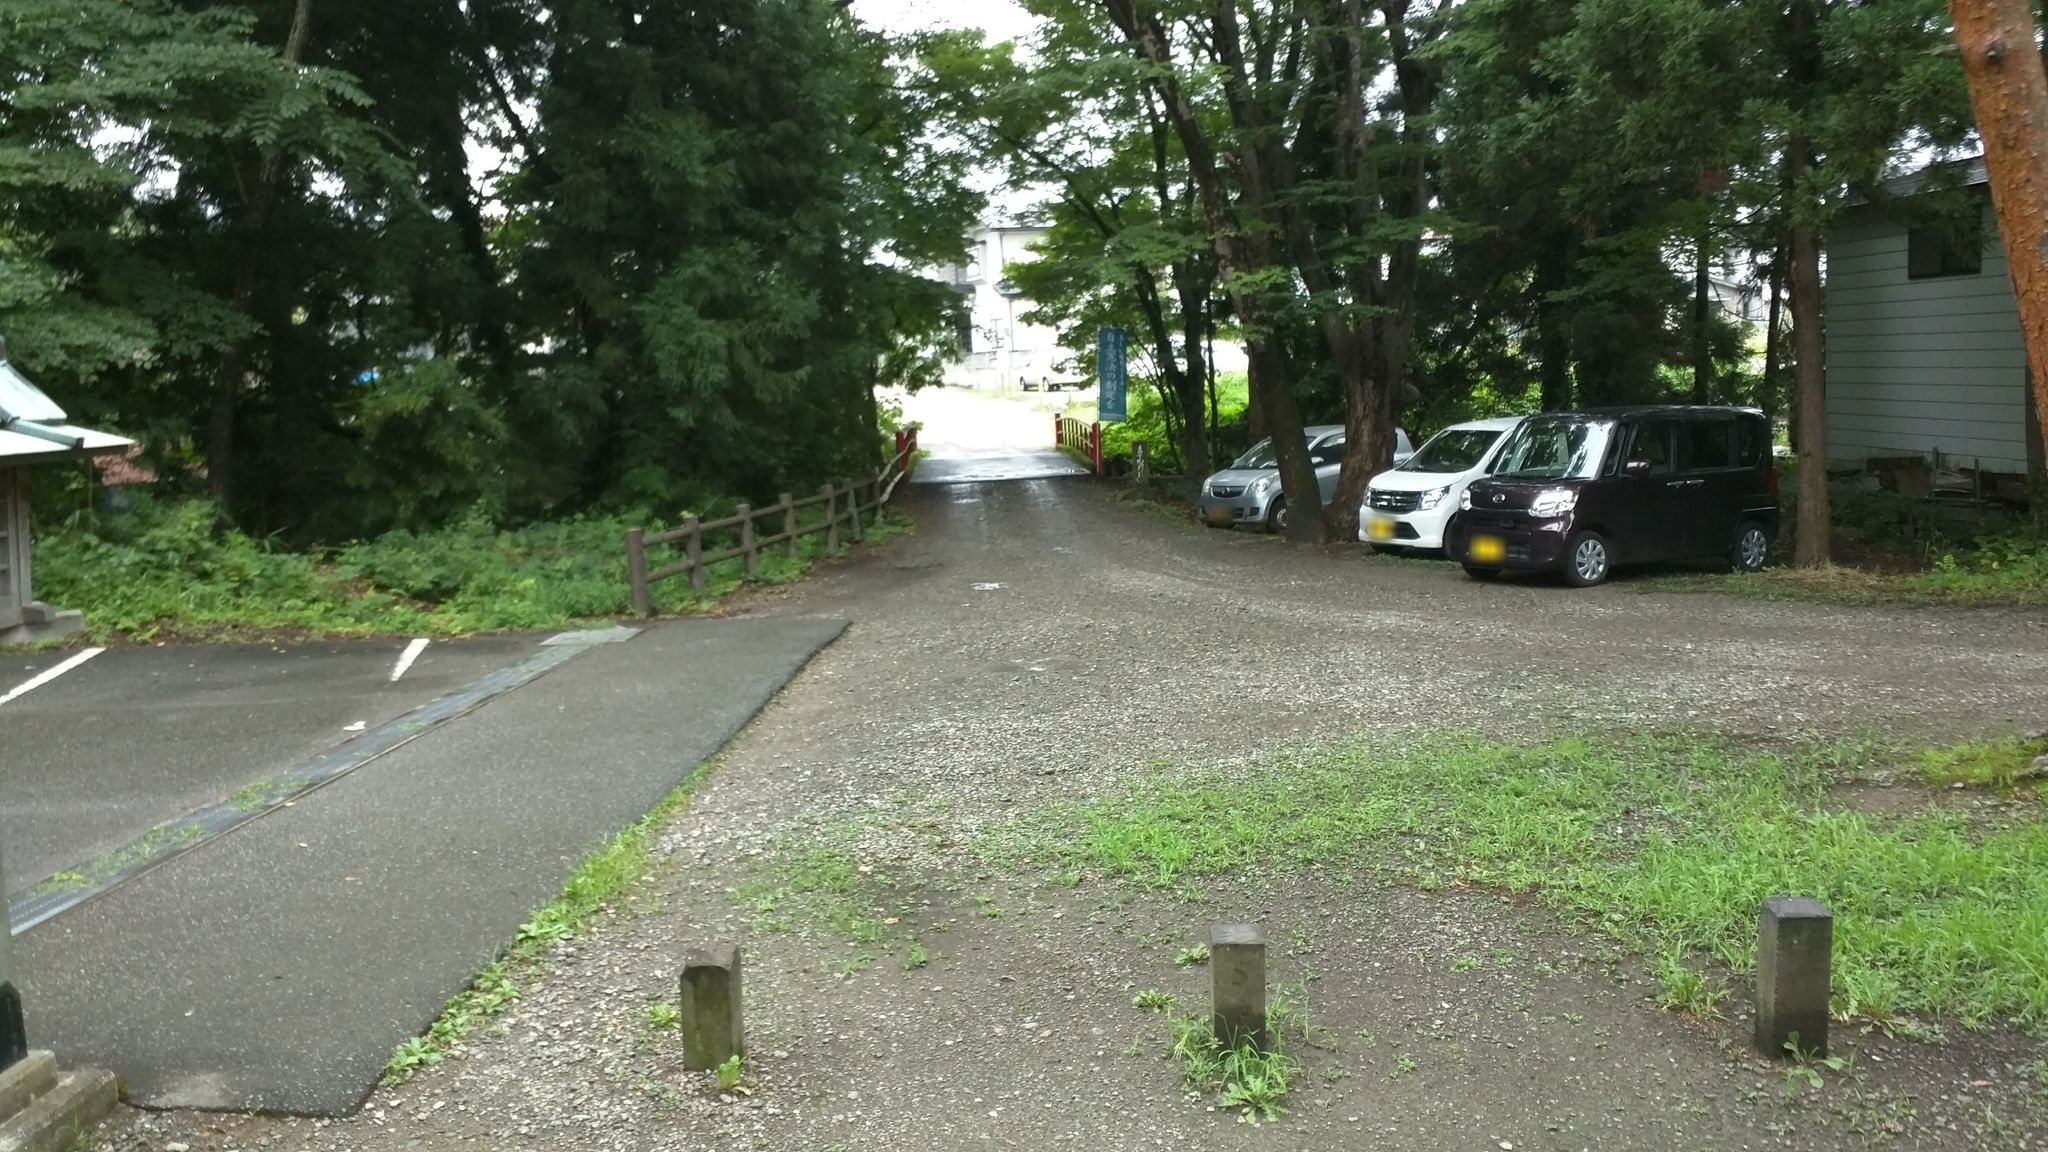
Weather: clear
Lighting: day
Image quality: slightly poor
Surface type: walking surface
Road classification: steps, footway, unclassified
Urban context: urban centre
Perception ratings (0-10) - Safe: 4.79, Lively: 1.19, Beautiful: 9.26, Boring: 5.05, Depressing: 3.84, Wealthy: 2.86